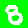
Digit: 8